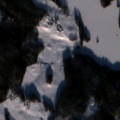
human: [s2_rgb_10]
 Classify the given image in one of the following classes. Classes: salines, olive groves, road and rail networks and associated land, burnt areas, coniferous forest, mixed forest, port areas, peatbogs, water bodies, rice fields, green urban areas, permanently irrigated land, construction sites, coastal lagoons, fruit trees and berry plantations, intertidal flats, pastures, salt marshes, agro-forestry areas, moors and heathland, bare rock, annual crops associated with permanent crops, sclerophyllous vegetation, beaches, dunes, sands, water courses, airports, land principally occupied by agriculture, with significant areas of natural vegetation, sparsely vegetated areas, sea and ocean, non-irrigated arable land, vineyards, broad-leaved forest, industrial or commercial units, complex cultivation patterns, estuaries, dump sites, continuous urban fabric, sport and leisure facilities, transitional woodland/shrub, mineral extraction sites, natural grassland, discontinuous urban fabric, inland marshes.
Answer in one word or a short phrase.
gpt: land principally occupied by agriculture, with significant areas of natural vegetation, coniferous forest, water bodies